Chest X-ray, AP view. Patient: 55 years old, sex M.
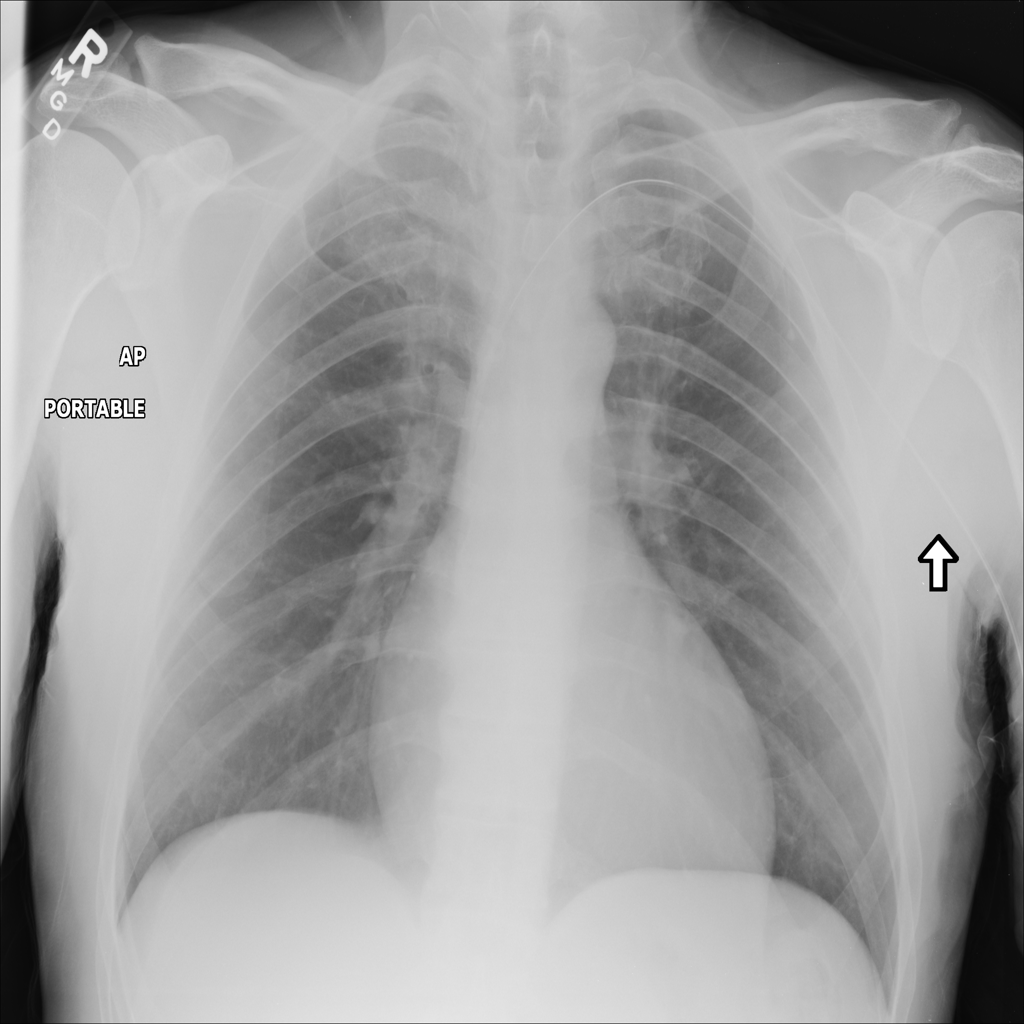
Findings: No Finding